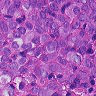
Metastatic tissue present: yes